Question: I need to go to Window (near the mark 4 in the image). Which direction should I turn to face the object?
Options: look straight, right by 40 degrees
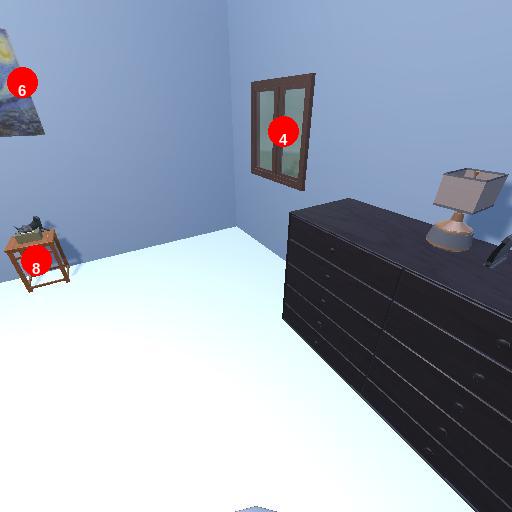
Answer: look straight